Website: lowes
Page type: receipt
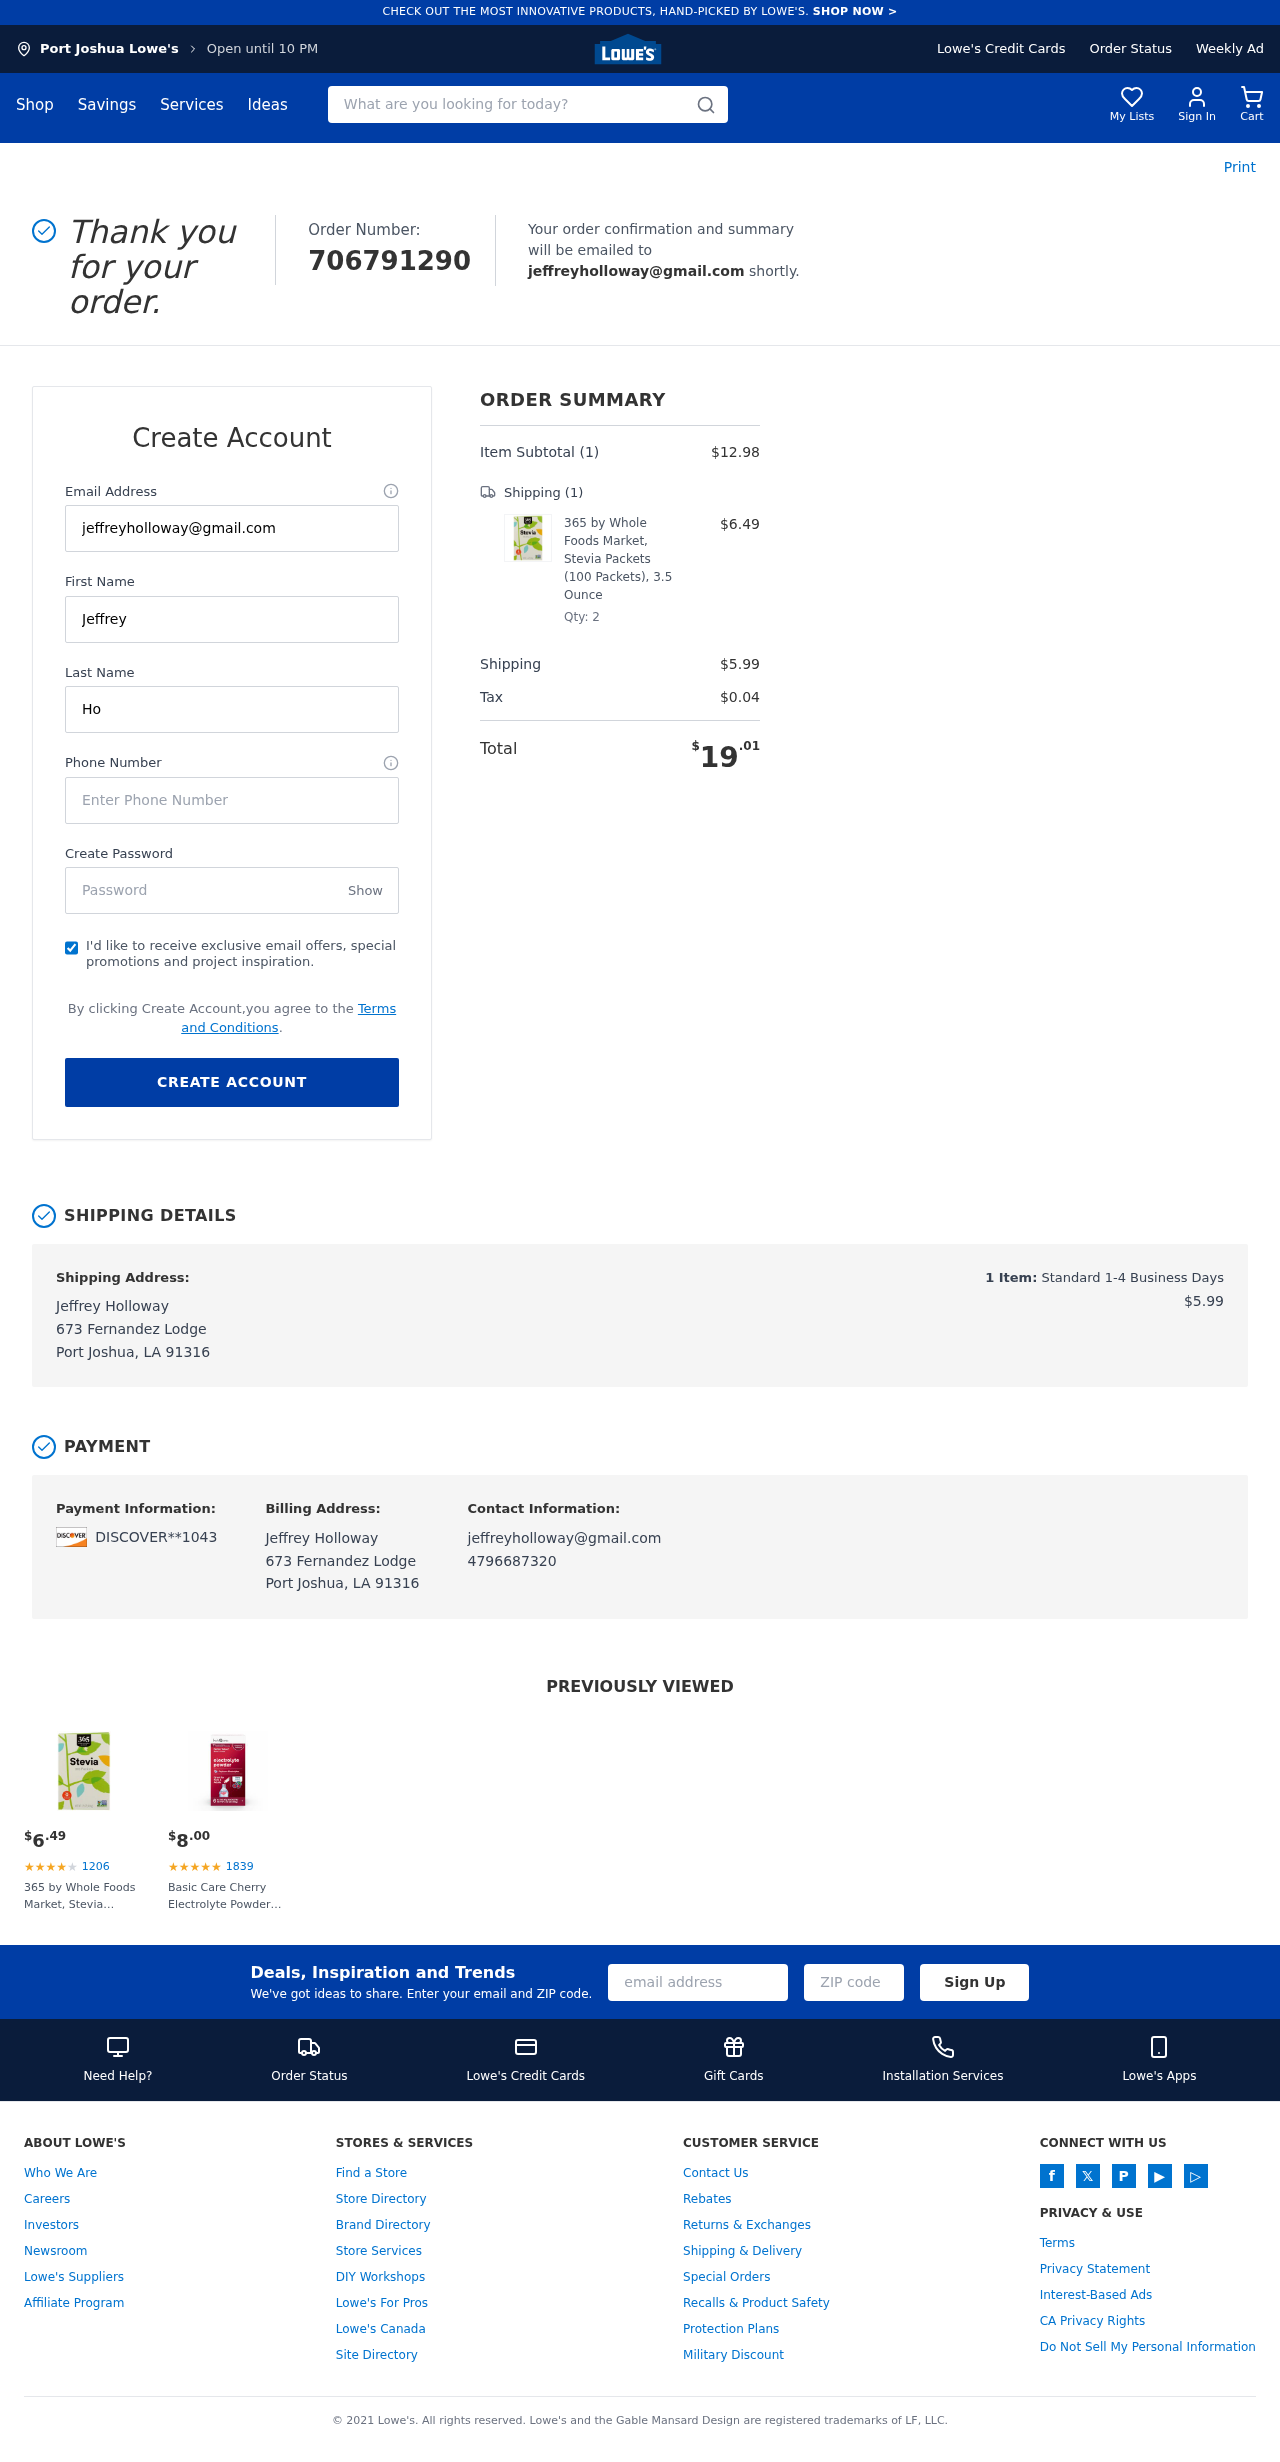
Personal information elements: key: PII_CARD_LAST4
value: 1043
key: PII_CARD_TYPE
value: DISCOVER
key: PII_CITY
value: Port Joshua
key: PII_EMAIL
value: jeffreyholloway@gmail.com
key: PII_FULLNAME
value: Jeffrey Holloway
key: PII_PHONE
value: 4796687320
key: PII_STREET
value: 673 Fernandez Lodge
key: PII_FIRSTNAME
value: Jeffrey
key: PII_LASTNAME
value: Holloway
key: PII_CITY_STATE_ZIP
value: Port Joshua, LA 91316
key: PII_FULLNAME2
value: Jeffrey Holloway
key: PII_FULLNAME3
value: Jeffrey Holloway
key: PII_FIRSTNAME2
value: Jeffrey
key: PII_FIRSTNAME3
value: Jeffrey
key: PII_LASTNAME2
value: Holloway
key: PII_LASTNAME3
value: Holloway
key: PII_FIRSTNAME_DERIVED
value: Jeffrey
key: PII_LASTNAME_DERIVED
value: Holloway
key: PII_FULLNAME_DERIVED
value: Jeffrey Holloway
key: PII_NAME_FULL_DERIVED
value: Jeffrey Holloway
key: PII_POSTCODE
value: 91316
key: PII_STATE_ABBR
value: LA
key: PII_POSTCODE_FULL
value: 91316
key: PII_CITY_STATE
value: Port Joshua, LA
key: PII_POSTCODE_NUMERIC
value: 91316
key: PII_EMAIL2
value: jeffreyholloway@gmail.com
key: PII_EMAIL3
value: jeffreyholloway@gmail.com
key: PII_PHONE_LINE
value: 7320
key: PII_PHONE_SUFFIX
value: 7320
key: PII_PHONE2
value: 4796687320
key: PII_PHONE3
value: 4796687320
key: PII_PHONE_NUMERIC
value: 4796687320
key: PII_PHONE_LINE_NUMERIC
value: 7320
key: PII_PHONE_SUFFIX_NUMERIC
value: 7320
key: PII_PHONE2_NUMERIC
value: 4796687320
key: PII_PHONE3_NUMERIC
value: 4796687320
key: PII_PHONE_DIGITS
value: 4796687320
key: PII_PHONE_LAST4
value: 7320
Product elements: key: PRODUCT1_NAME
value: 365 by Whole Foods Market, Stevia Packets (100 Packets), 3.5 Ounce
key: PRODUCT1_PRICE
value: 6.49
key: PRODUCT1_QUANTITY
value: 2
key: PRODUCT2_NAME
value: Basic Care Cherry Electrolyte Powder Packets, 6 Packets
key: PRODUCT2_NUM_RATINGS
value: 1839
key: PRODUCT2_PRICE
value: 8
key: PRODUCT1_PRICE2
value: $6.49
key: PRODUCT1_RATING2
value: ★
★
★
★
★
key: PRODUCT1_NUM_RATINGS2
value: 1206
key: PRODUCT1_NAME2
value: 365 by Whole Foods Market, Stevia Packets (100 Packets), 3.5 Ounce
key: PRODUCT2_RATING
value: ★
★
★
★
★
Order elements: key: ORDER_ID
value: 706791290
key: ORDER_NUM_ITEMS
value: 1
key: ORDER_SUBTOTAL
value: $12.98
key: ORDER_NUM_ITEMS2
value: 1
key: ORDER_SHIPPING_COST
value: $5.99
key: ORDER_TAX
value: $0.04
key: ORDER_TOTAL
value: $19.01
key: ORDER_NUM_ITEMS3
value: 1
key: ORDER_SHIPPING_COST2
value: $5.99
Search elements: key: HEADER_SEARCH
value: What are you looking for today?